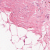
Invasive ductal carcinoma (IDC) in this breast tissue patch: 0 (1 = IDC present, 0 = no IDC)